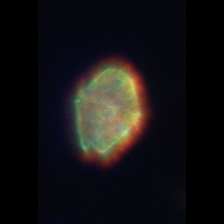
Taxon: Akashiwo
Group: Dinoflagellates